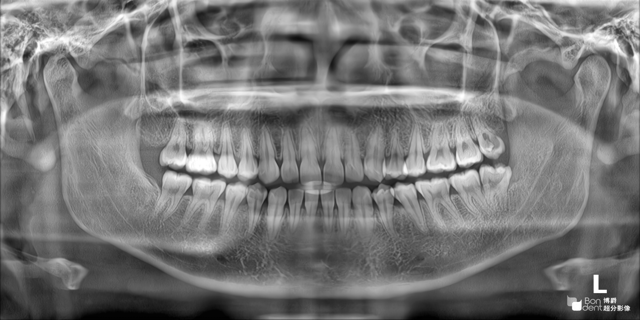
adult